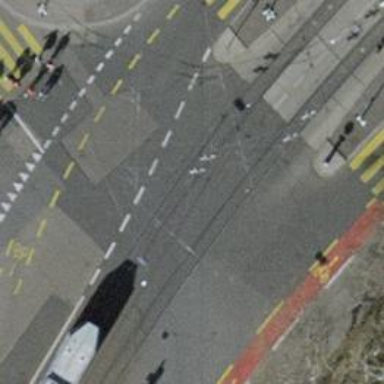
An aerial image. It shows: Tertiary road with asphalt surface and trolley wire infrastructure.